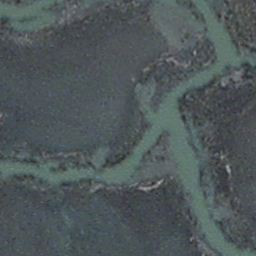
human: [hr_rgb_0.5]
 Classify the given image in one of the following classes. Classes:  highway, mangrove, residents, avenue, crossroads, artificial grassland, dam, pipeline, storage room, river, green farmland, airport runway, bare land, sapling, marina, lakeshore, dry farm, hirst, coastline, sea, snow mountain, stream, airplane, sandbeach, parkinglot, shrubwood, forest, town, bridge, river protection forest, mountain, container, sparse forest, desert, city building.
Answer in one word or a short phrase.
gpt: stream